Question: I'm creating an app which is required to be fullscreen. By what I mean fullscreen is that, based on the image below, the whole area where I boxed with orange should be removed. But from searching answers, there is no way that could do that. Or maybe there is? But mostly other said that 4.0's prevents this one. So, I'll just have to override the back button and home button. The third button only functions when other apps are running, so i dont have to override that since I will be running other applications. I made it as a home app as my solution to the home button problem.
My question is, how can i override the 'Settings' button (or did i use the right term for this)? The one I boxed with purple.
Because I don't want the user to mess with that either.
Maybe there are methods in which i can override with?
Any help would great. Thanks

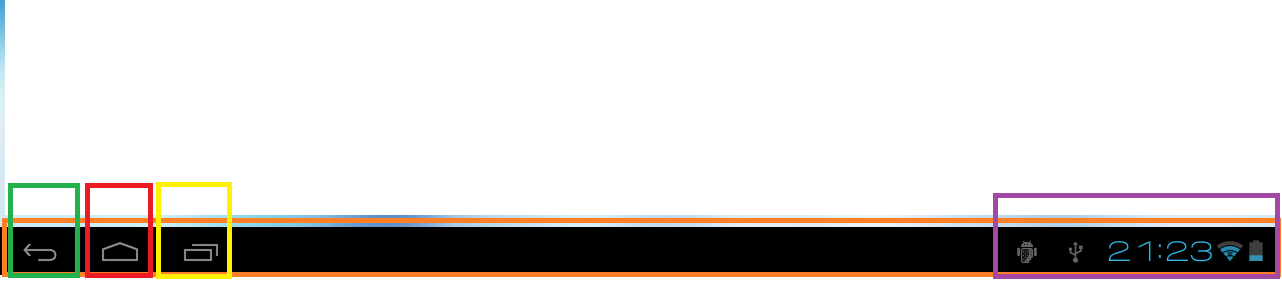
Answer: You can set a low profile for your system bar so that it's not so noticeable, but when it comes to tablets, you can't actually get rid of it.
From official <URL>
> The SYSTEM_UI_FLAG_LOW_PROFILE flag replaces the STATUS_BAR_HIDDEN
flag. When set, this flag enables "low profile" mode for the system
bar or navigation bar. Navigation buttons dim and other elements in
the system bar also hide. Enabling this is useful for creating more
immersive games without distraction for the system navigation buttons.The SYSTEM_UI_FLAG_VISIBLE flag replaces the STATUS_BAR_VISIBLE flag
to request the system bar or navigation bar be visible.The SYSTEM_UI_FLAG_HIDE_NAVIGATION is a new flag that requests the
navigation bar hide completely. Be aware that this works only for the
navigation bar used by some handsets . The navigation bar returns to view as soon as the
system receives user input. As such, this mode is useful primarily for
video playback or other cases in which the whole screen is needed but
user input is not required.